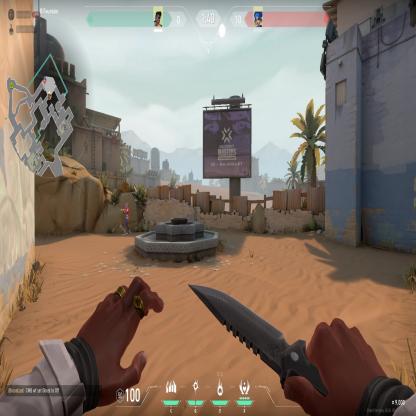
Label: enemy